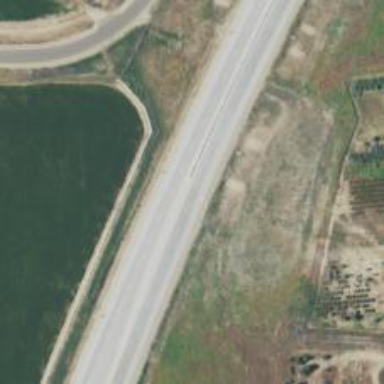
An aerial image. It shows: Primary highway that functions as expressway.